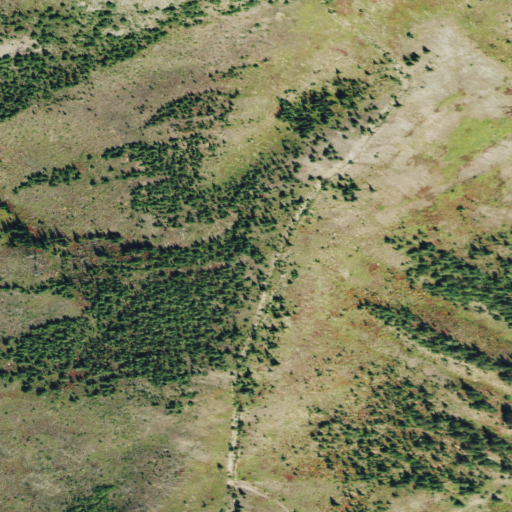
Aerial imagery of ridge(s) in Montana named Apgar Mountains containing shrub and evergreen forest